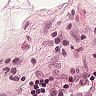
Metastatic tissue present: no